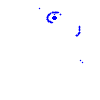
Particle: electron